Question: I am trying to make a dynamic multi-column layout that can display tiles dynamically.
What I have currently:

Current style properties of each tile:
'''
border: 0px dashed #CECECE;
background-color: #F0F0F0;
padding: 20px;
margin: 5px 10px 5px 0px;
width: 100px;
min-height: 100px;
float: left;
border-radius: 20px;
display:inline-block;
'''
The problem with this is that, as you can see, when one of the divs is taller than the others, the elements on the next line start to the right of it, when what I want them to do is find the closest location to the top left.
This is what I would like it to look like: <URL>
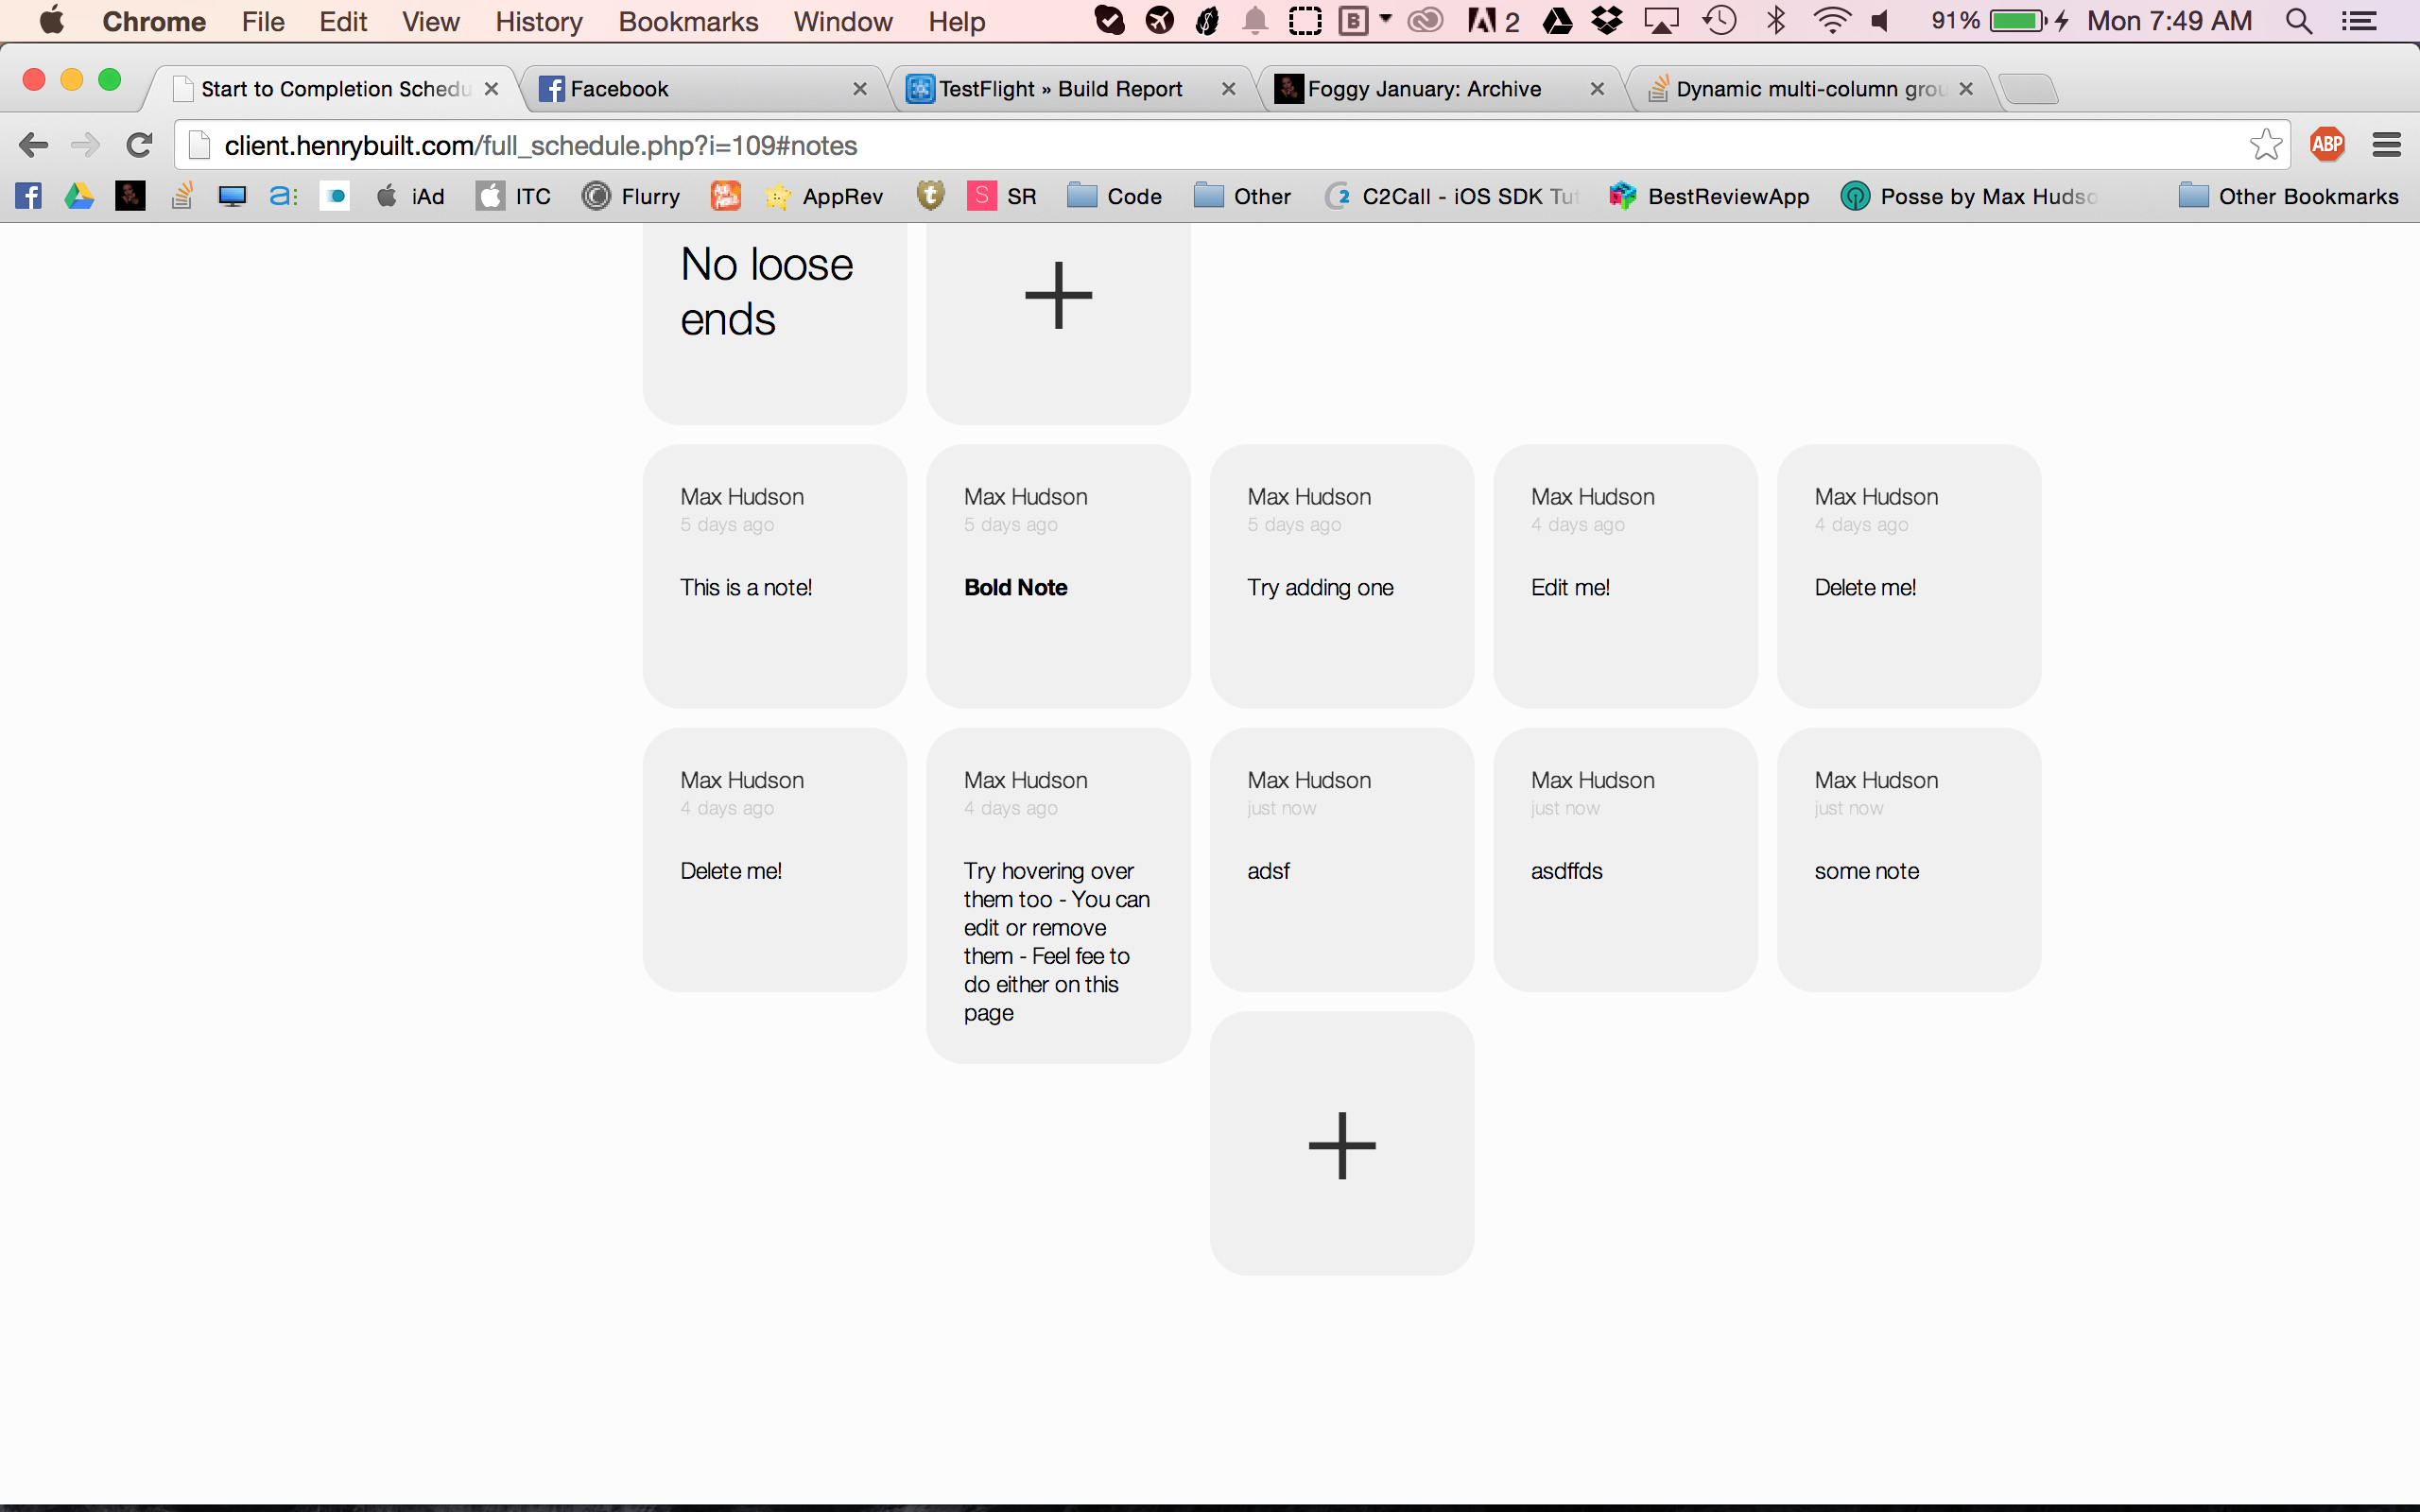
Answer: On looking at your example it does appear that this cannot be achieved using floats.
I suggest you look into a JAvascript alternative such as <URL>
Link - <URL>